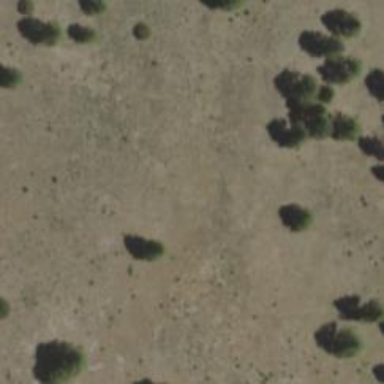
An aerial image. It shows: Patch of scrub vegetation.